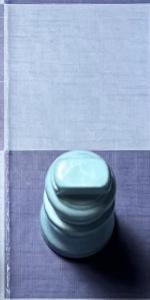
Label: King_White